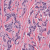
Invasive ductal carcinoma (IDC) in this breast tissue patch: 1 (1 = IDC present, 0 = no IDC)